Question: I have a recursive method in a class that computes some stages (doesn't matter what this is). If it notice that the probability of success for a stage is to low, the stage will be delayed by storing it in a queue and the program will look for delayed stage later. It grabs a stage, copies the data for working and deletes the stage.
The program runs fine, but I got a memory problem. Since this program is randomized it could happen that it delays up to 10 million stages which results in something like 8 to 12 GB memory usage (or more but it crashes before that happens). It seems the program never frees the memory for a deleted stage before reaching the end of the call stack of the recursive function.
'''
class StageWorker
{
private:
queue<Stage*> delayedStages;
void perform(Stage** start)
{
// [long value_from_stage = (**start).value; ]
delete *start;
// Do something here
// Delay a stage if necessary like this
this->delayedStages.push(new Stage(value));
// Do something more here
// Look for delayed stages like this
Stage* front = this->delayedStages.front();
this->delayedStages.pop();
this->perform(&front);
}
}
'''
I use pointer to pointer as I thought the memory is not freed, because there is a pointer (front*) that points to the stage. So I used a pointer that point to the pointer, and so I can delete it. But it seems not to work. If I watch the memory usage on Performance monitor (on Windows) it like like this:

I marked the end of the recursive calls. This is also just a example plot. real data, but in a very small scenario.
Any ideas how to free the memory of not longer used sages before reaching the end of the call stack?
I followed some advice and removed the pointers. So now it looks like this:
'''
class StageWorker
{
private:
queue<Stage> delayedStages;
void perform(Stage& start)
{
// [long value_from_stage = start.value; ]
// Do something here
// Delay a stage if necessary like this
this->delayedStages.push(Stage(value));
// Do something more here
// Look for delayed stages like this
this->perform(this->delayedStages.front());
this->delayedStages.pop();
}
}
'''
But this changed nothing, memory usage is the same as before.
As mentioned it maybe is a problem of monitoring. Is there a better way to check the exact memory usage?
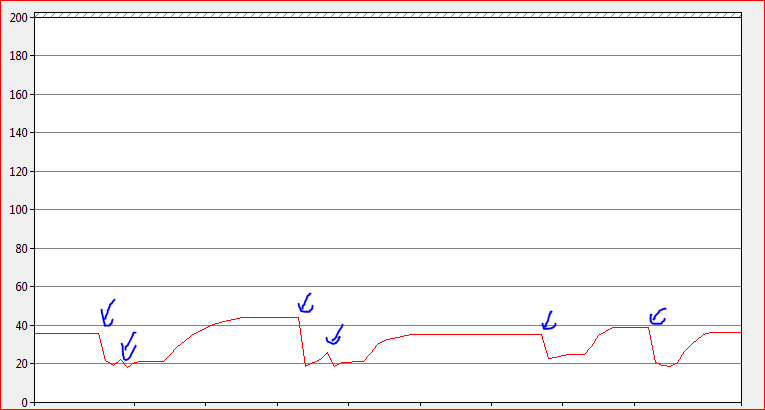
Answer: Just to close this question as answered:
Mats Petersson (thanks a lot) mentiond in the comments that it could be a problem of monitoring the memory usage.
In fact this exactly was the problem. The code I provided in the edit (after replacing the pointers by references) frees the space correctly, but it is not given back to the OS (in this case Windows). So from the monitor it looks like the space is not freed.
But then I made some experiments and saw that freed memory is reused by the application, so it does not have to ask the OS for more memory.
So what the monitor shows is the maximum memory used bevore getting back the whole memory the recursive function required, after the first call of this function ends.